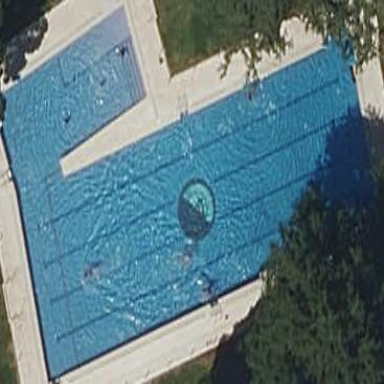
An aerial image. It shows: Swimming pool located in leisure land.